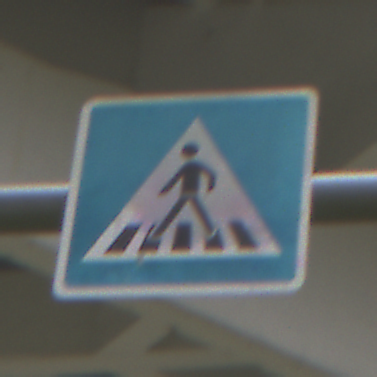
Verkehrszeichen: FussgaengerueberwegRechts
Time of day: Midday
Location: Outdoor (Urban)
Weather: Overcast
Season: NotSpecified
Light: Natural